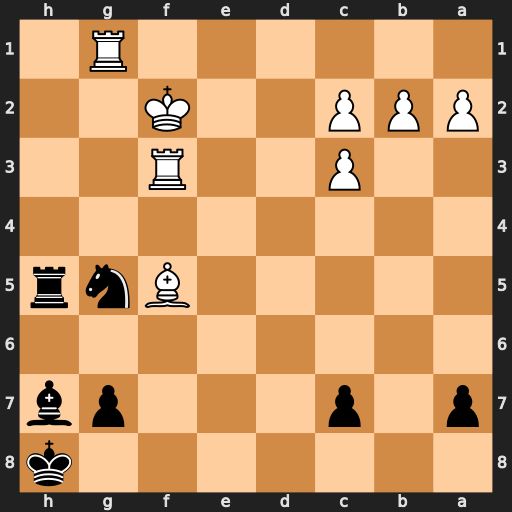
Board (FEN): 7k/p1p3pb/8/5Bnr/8/2P2R2/PPP2K2/6R1
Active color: b
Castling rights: -
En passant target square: -
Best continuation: Nxf3 Bg4 Nxg1